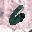
Label: 6